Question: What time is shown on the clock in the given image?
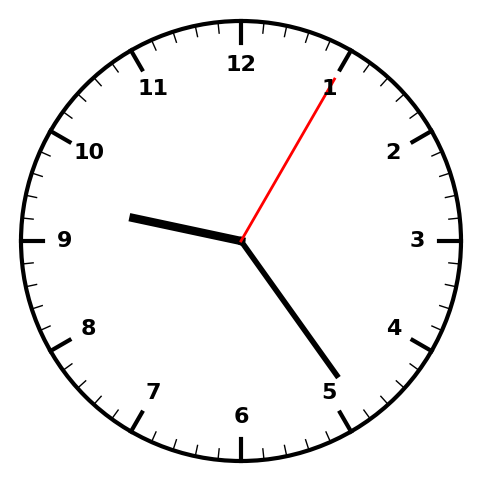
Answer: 09:24:05